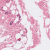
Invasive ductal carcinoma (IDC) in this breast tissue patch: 0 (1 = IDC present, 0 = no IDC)